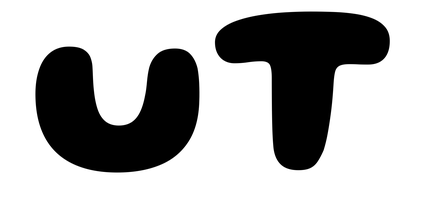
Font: Gluten_Bold